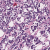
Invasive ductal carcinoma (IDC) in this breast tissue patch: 1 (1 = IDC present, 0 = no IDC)